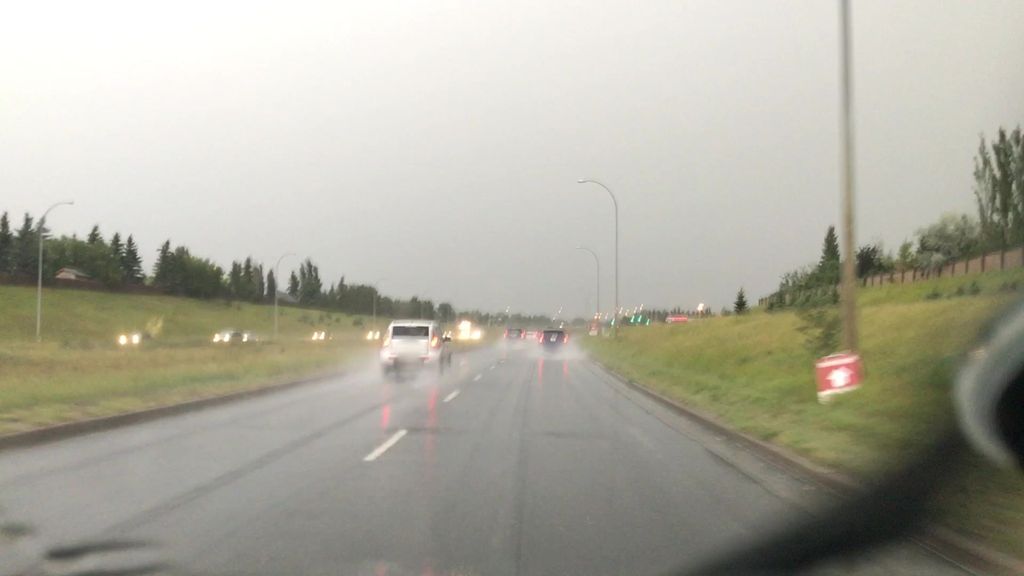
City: edmonton